Question: I know this is a simple function to implement in excel but I am not getting it right. I am trying to get count of "FAIL" text where "THUMB" using this function '=IF(L8:L307="THUMB",COUNTIF(N8:N307,"*FAIL*"))' but then I am getting '#VALUE!'. I want to be able to tell how many FAILs are there for the occurence of THUMB.
Here is a screenshot from my excel worksheet I am working on

Could someone please tell me what is it that I am doing wrong in this function?
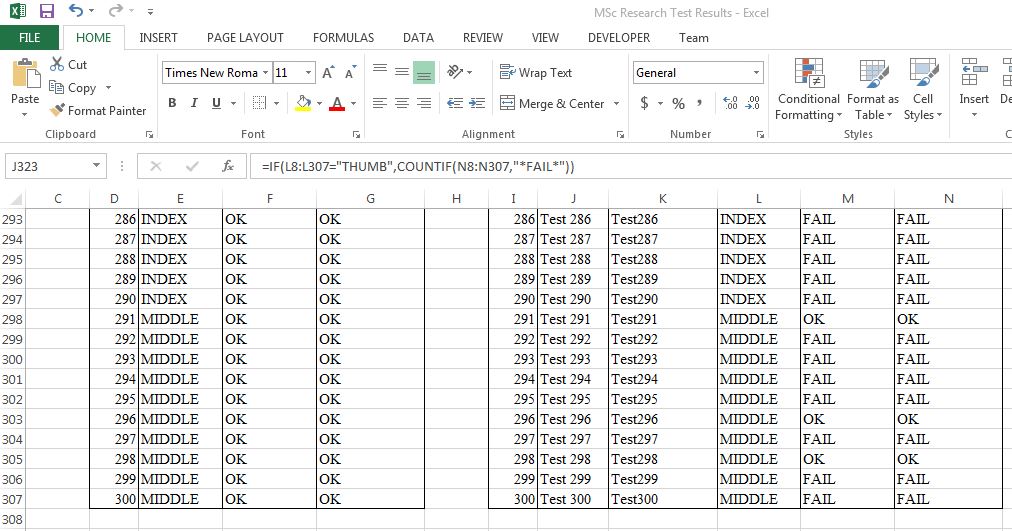
Answer: you gotta use the simple 'countifs' function like this:
'''
=COUNTIFS($N$8:$N$307,"FAIL",$L$8:$L$307,"THUMB")
'''
hope this works for you.